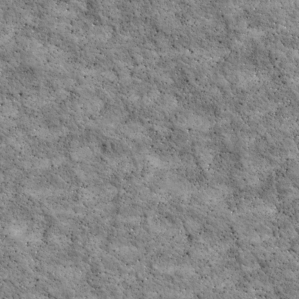
Label: non_frost